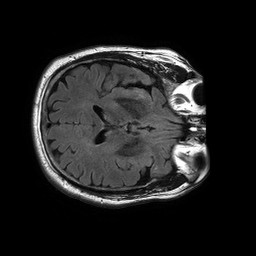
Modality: FLAIR
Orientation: axial
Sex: male
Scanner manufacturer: philips
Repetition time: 11 s
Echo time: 0.125 s